Field crop: tomato
Growth stage: 2
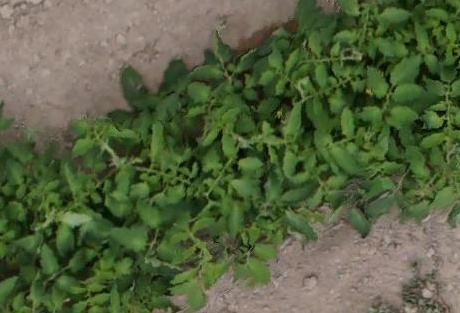
Species: tomato